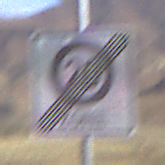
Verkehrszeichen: EndeZone20
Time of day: Midday
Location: Outdoor (Nature)
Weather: Clear
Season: NotSpecified
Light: Natural